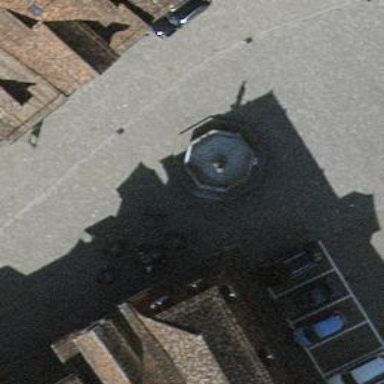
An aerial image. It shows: Fountain providing drinking water.